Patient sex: M
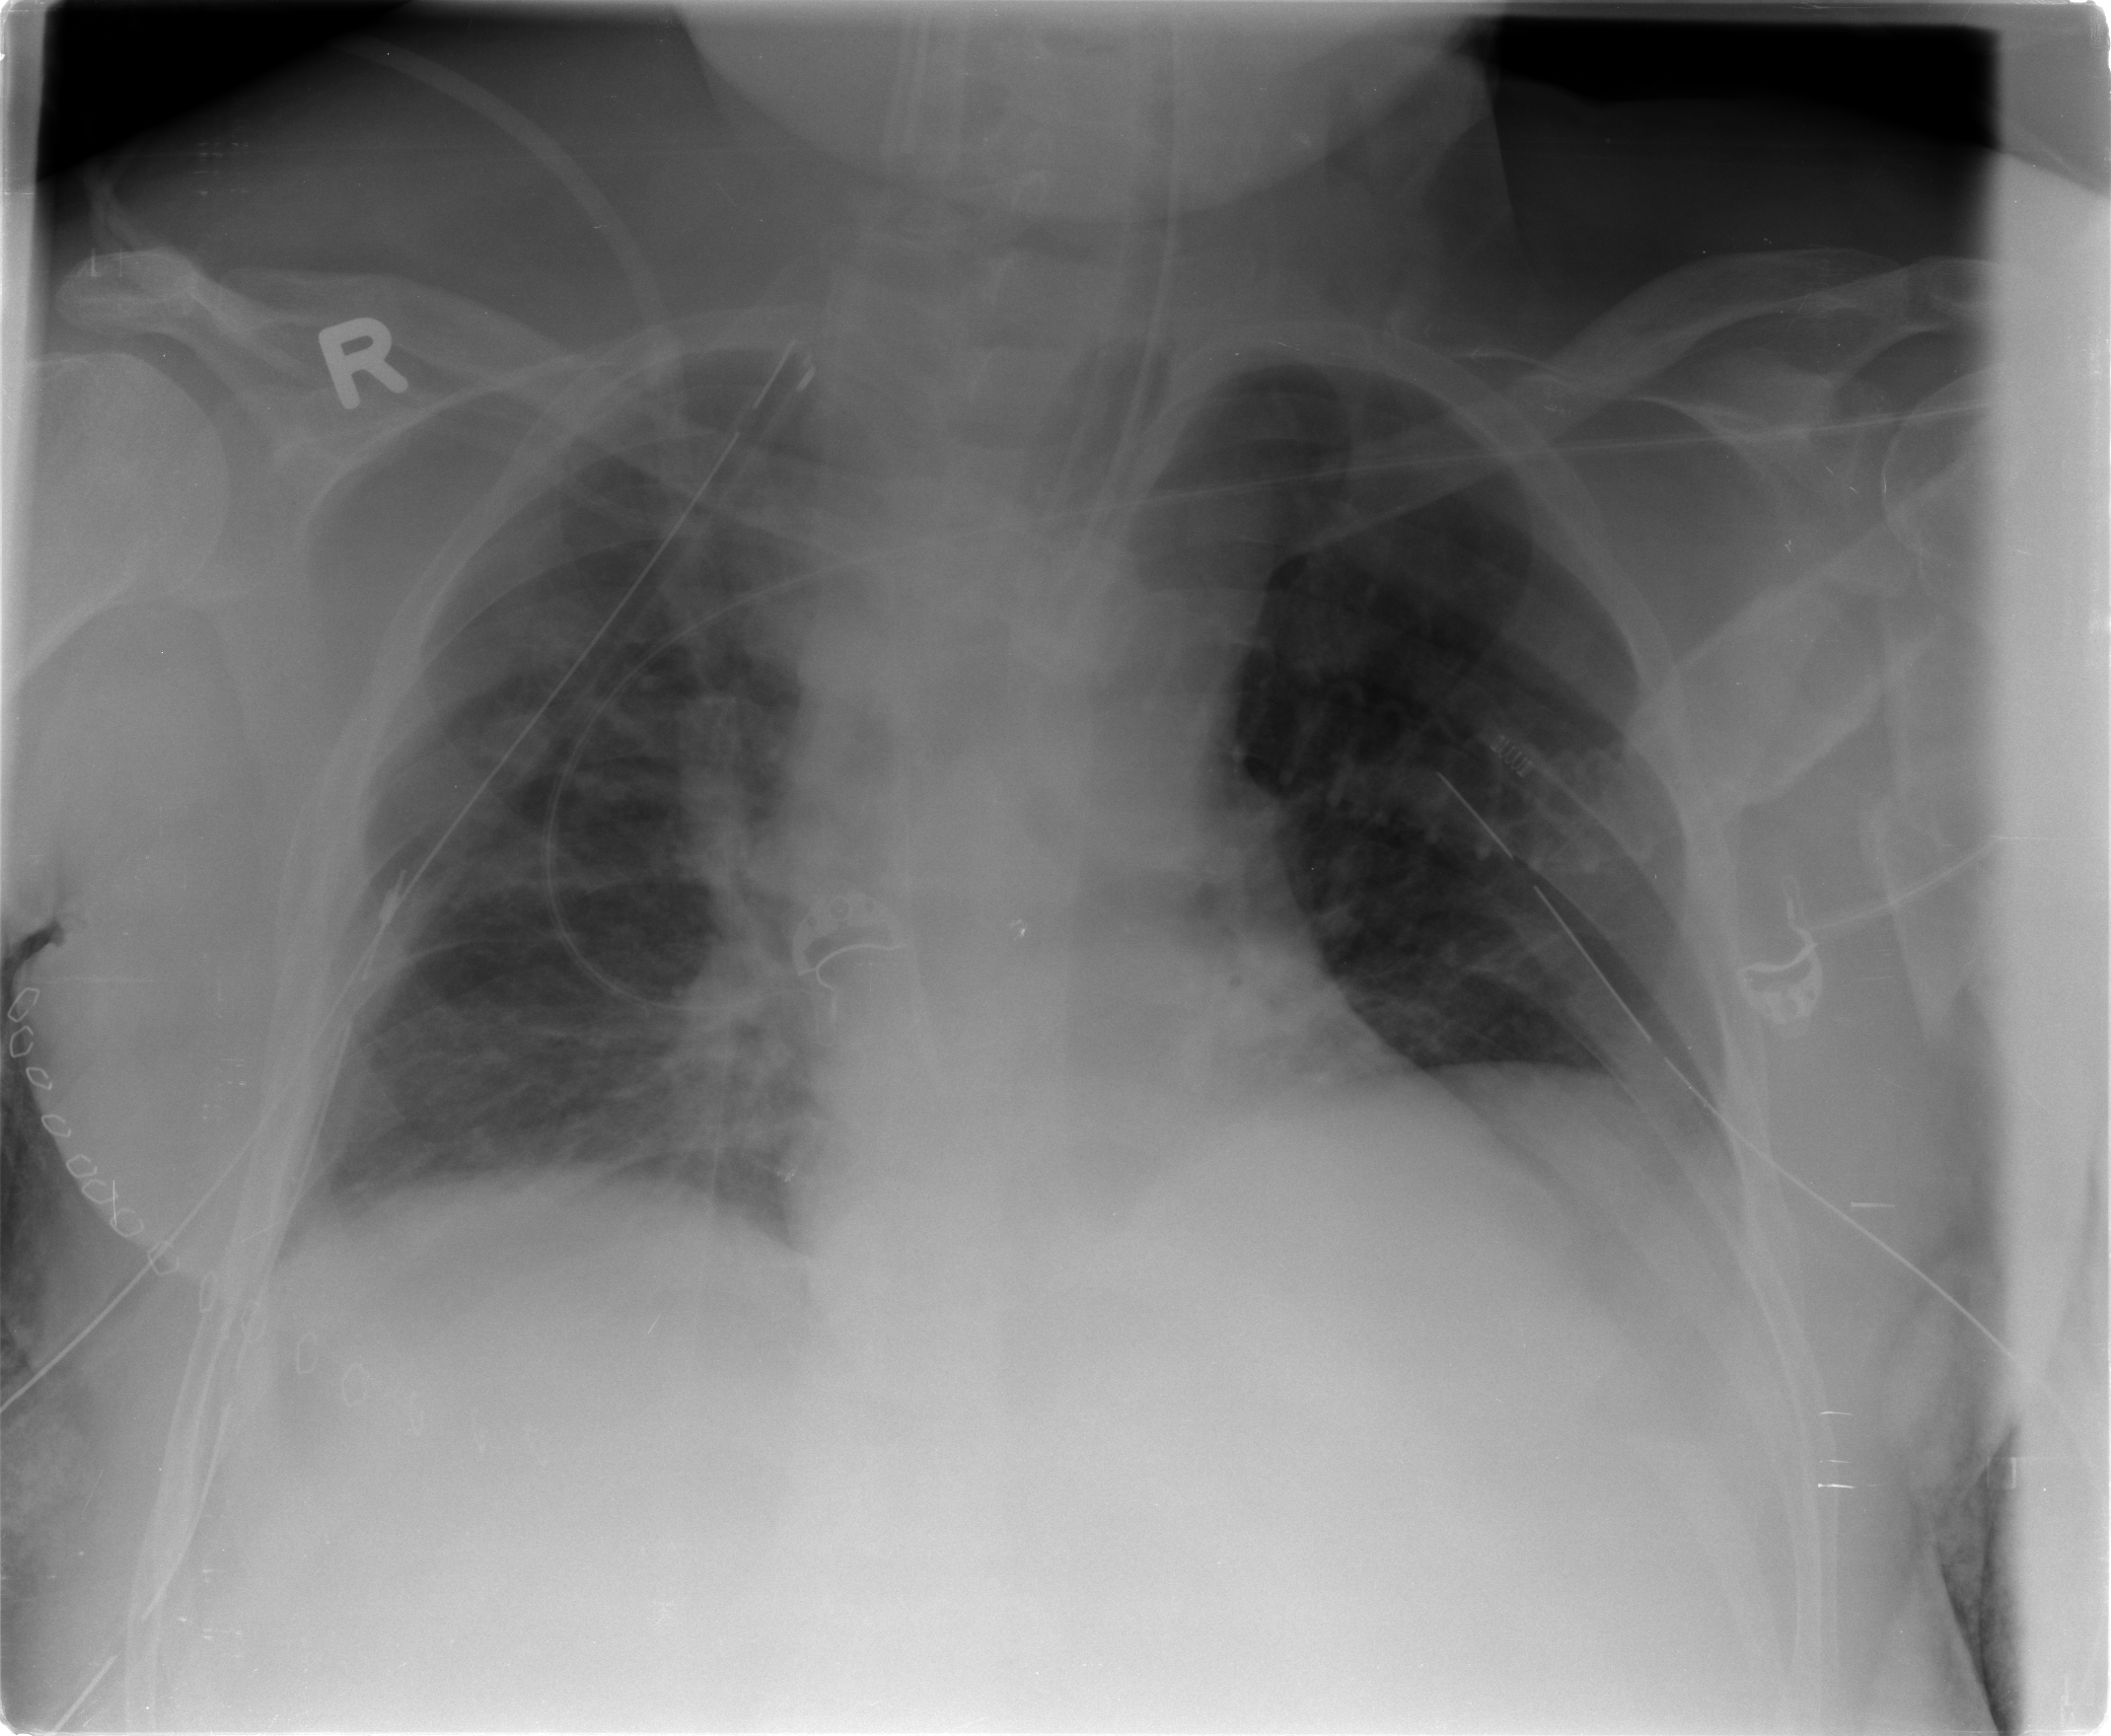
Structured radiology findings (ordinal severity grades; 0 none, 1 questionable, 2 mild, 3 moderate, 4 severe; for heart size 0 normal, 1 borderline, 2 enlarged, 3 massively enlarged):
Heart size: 0
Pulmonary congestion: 0
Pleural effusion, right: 1
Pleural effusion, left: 0
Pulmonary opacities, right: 1
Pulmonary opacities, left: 0
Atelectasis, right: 1
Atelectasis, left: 2